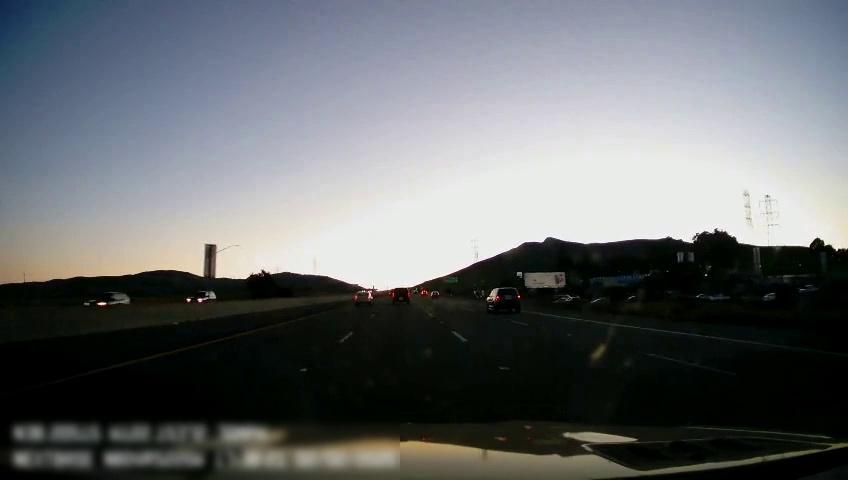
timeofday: Day
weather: Sunny
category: Drivable Space
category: Vehicles | Car
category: Vehicles | SUV
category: Vehicles | SUV
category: Vehicles | Car
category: Vehicles | Car
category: Vehicles | Truck
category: Vehicles | Truck
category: Vehicles | Car
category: Vehicles | Car
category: Vehicles | SUV
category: Vehicles | SUV
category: Vehicles | Car
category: Lanes | Alternate Lane
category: Lanes | Current Lane
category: Lanes | Current Lane
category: Lanes | Alternate Lane
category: Lanes | Alternate Lane
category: Traffic | Signs